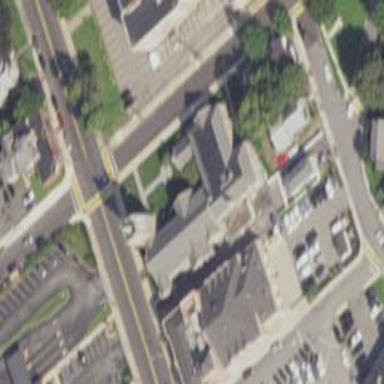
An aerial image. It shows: Building that serves as place of worship.